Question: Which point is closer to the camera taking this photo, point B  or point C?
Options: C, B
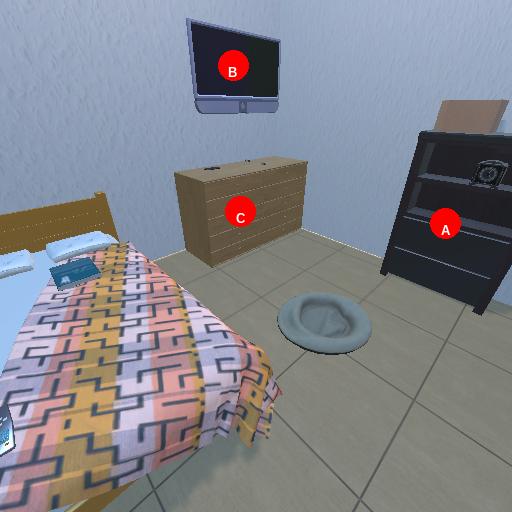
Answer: C